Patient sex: F
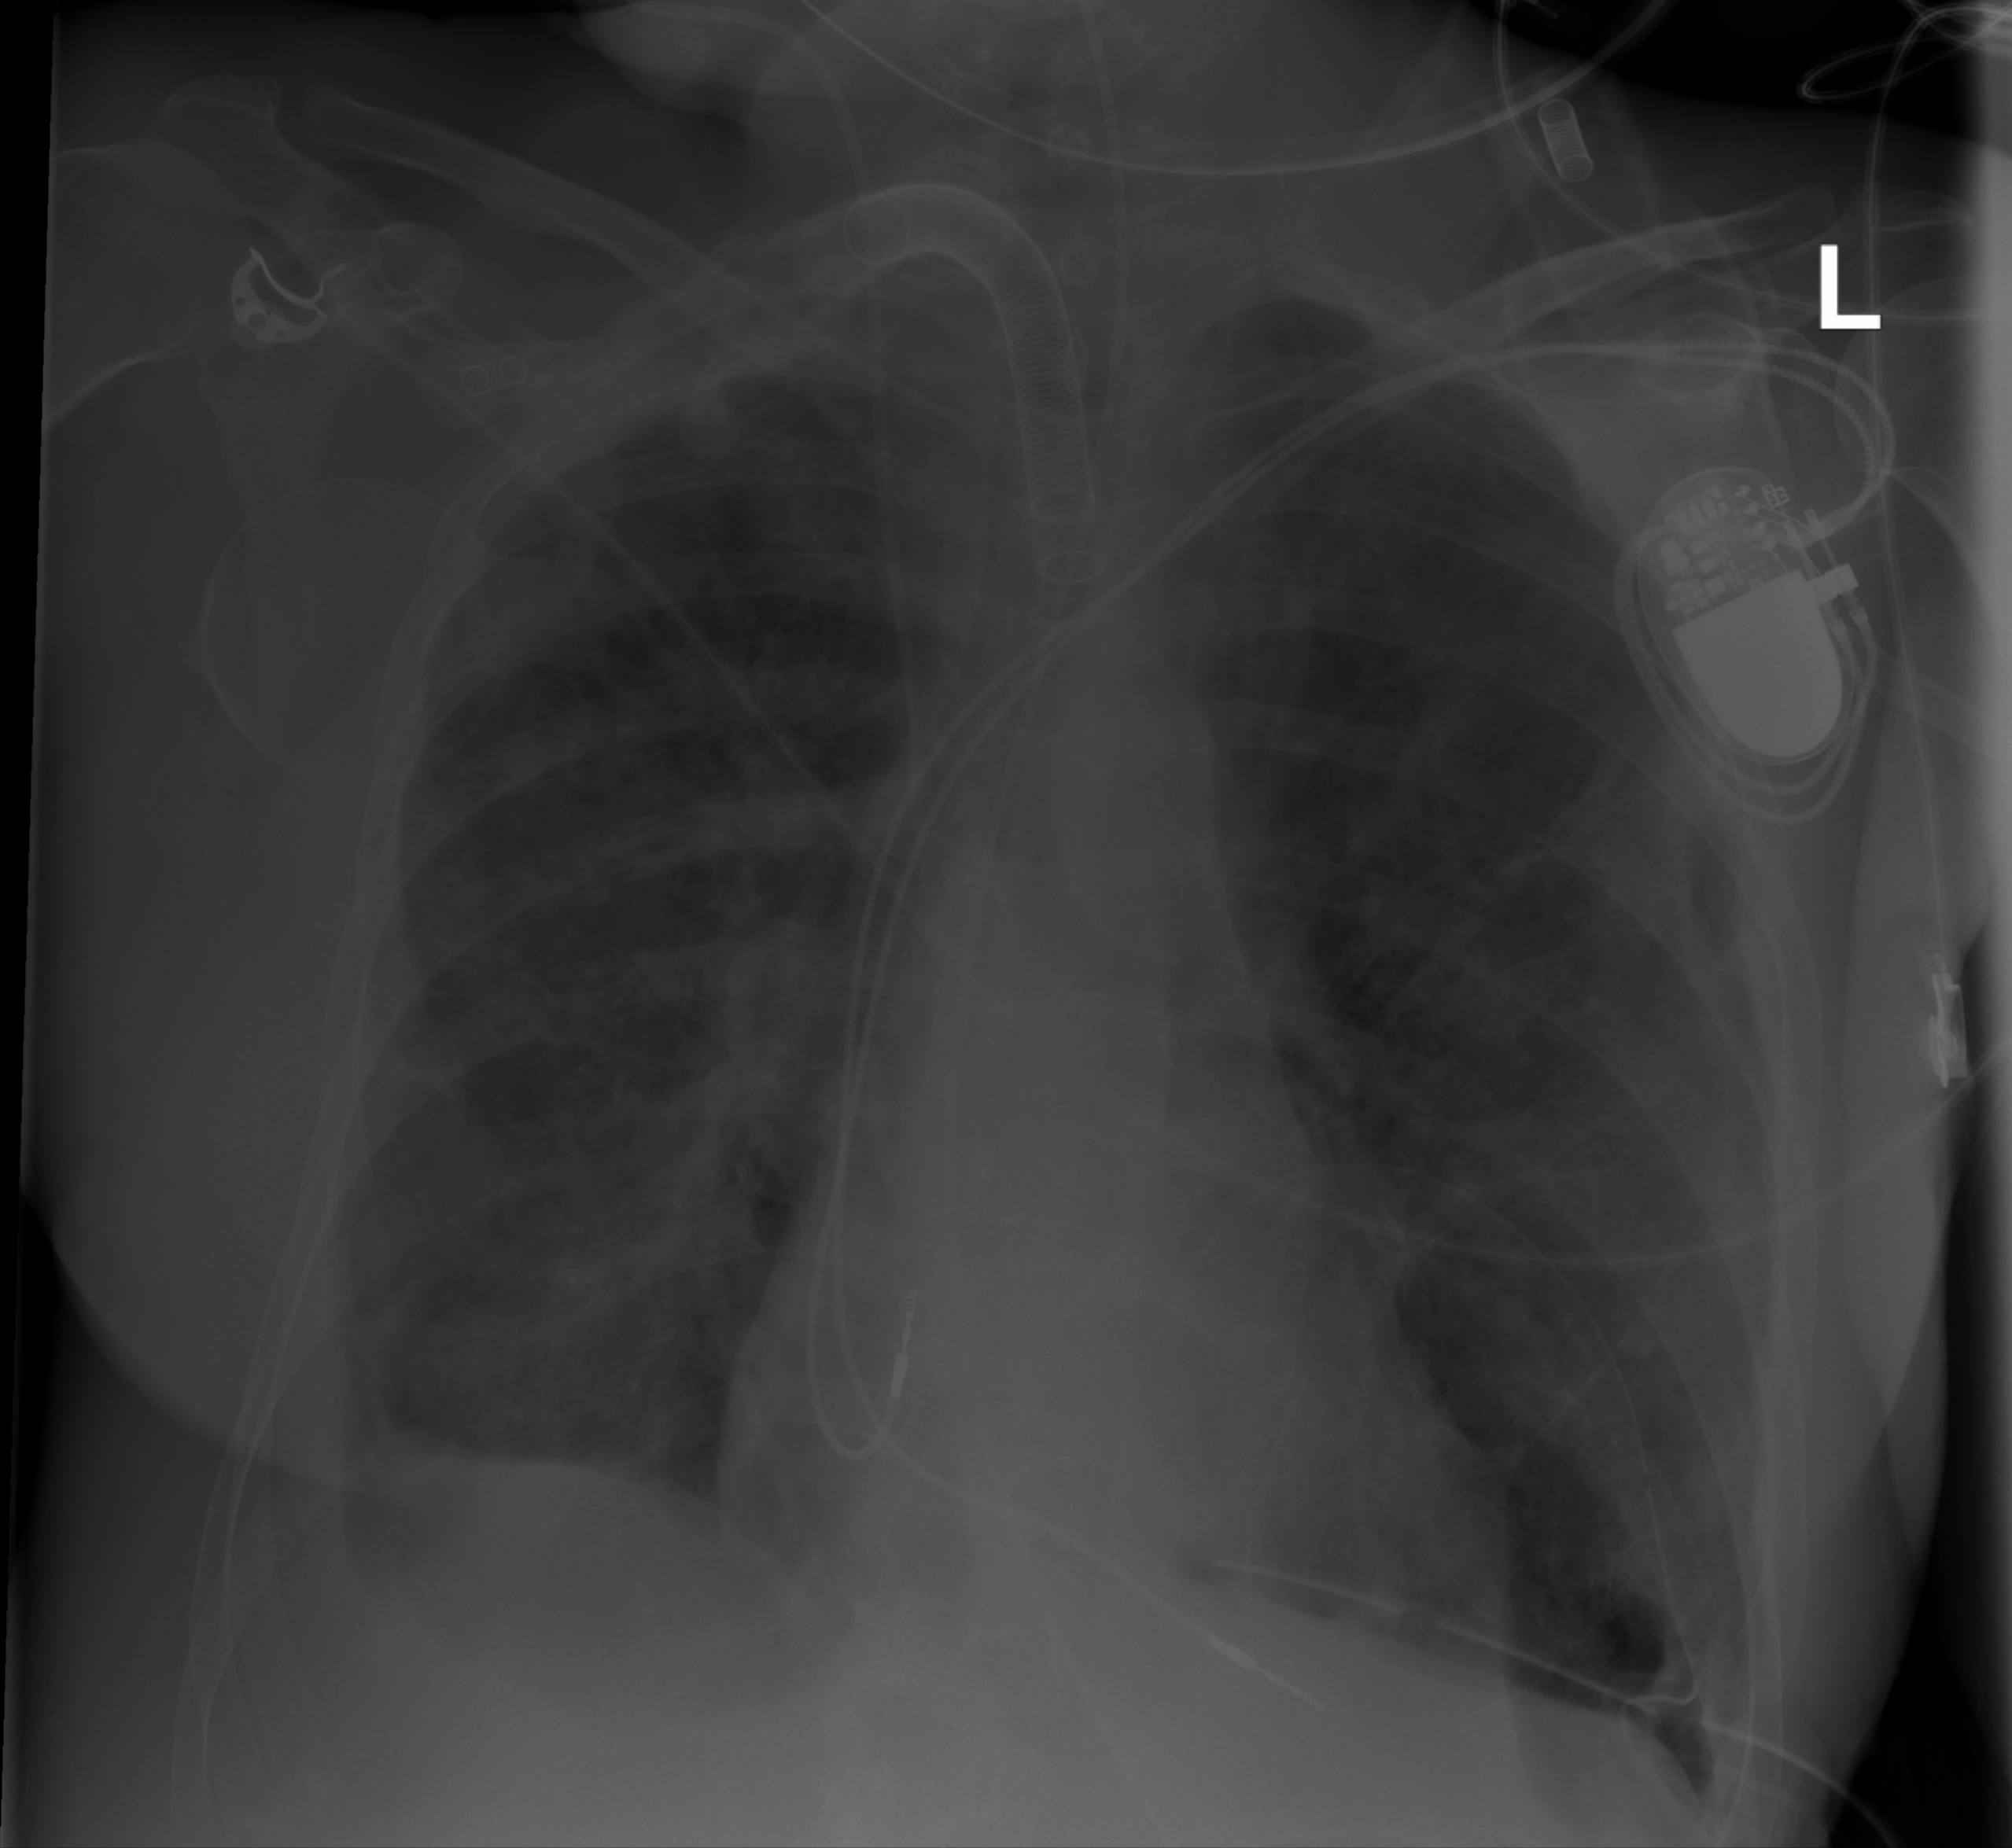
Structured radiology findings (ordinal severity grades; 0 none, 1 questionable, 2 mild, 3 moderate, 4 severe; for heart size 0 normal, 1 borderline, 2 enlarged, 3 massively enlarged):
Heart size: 0
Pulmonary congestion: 3
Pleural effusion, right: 2
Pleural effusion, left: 0
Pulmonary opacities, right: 3
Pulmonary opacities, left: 2
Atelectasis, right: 2
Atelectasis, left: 2